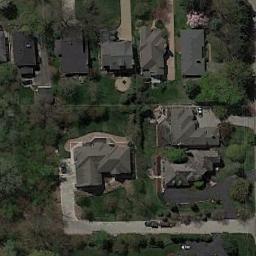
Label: medium_residential